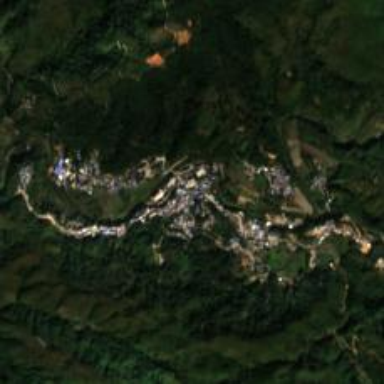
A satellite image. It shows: Ethnic township within town.